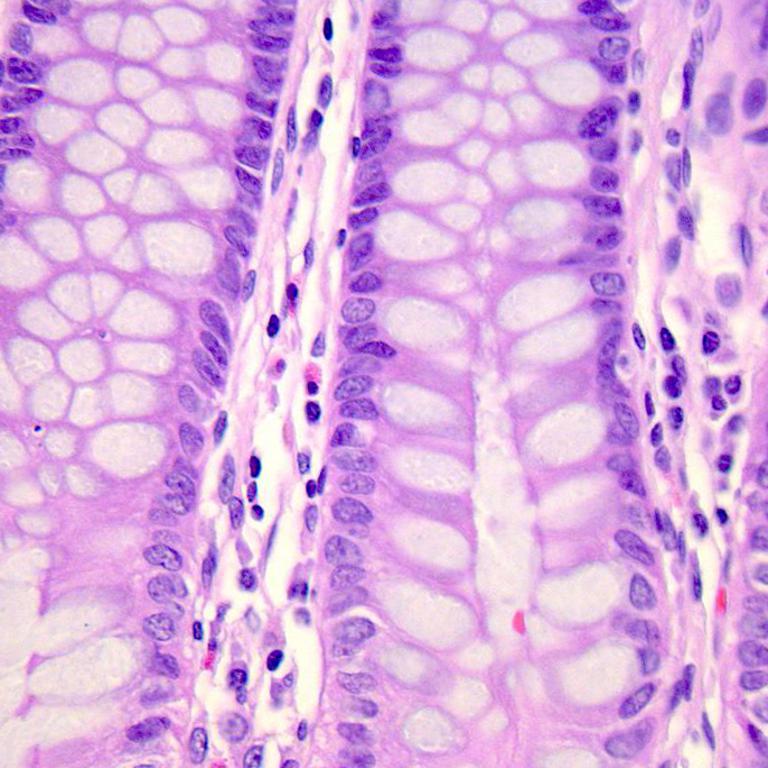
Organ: colon
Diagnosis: benign